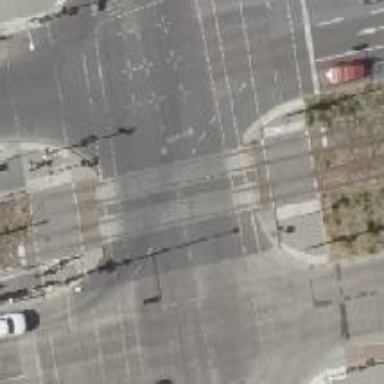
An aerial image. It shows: Tram crossing on the railway.